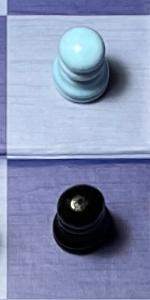
Label: Pawn_Black